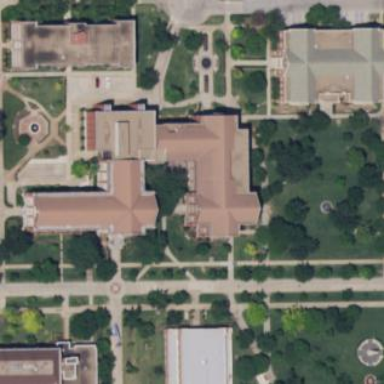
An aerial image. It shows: University building.